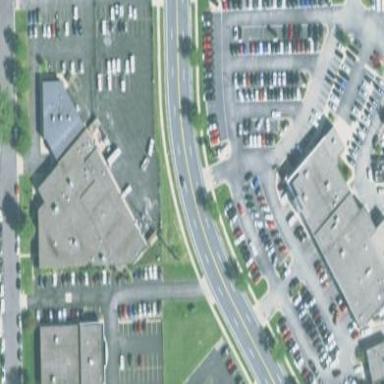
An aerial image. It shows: Shop that sells cars.